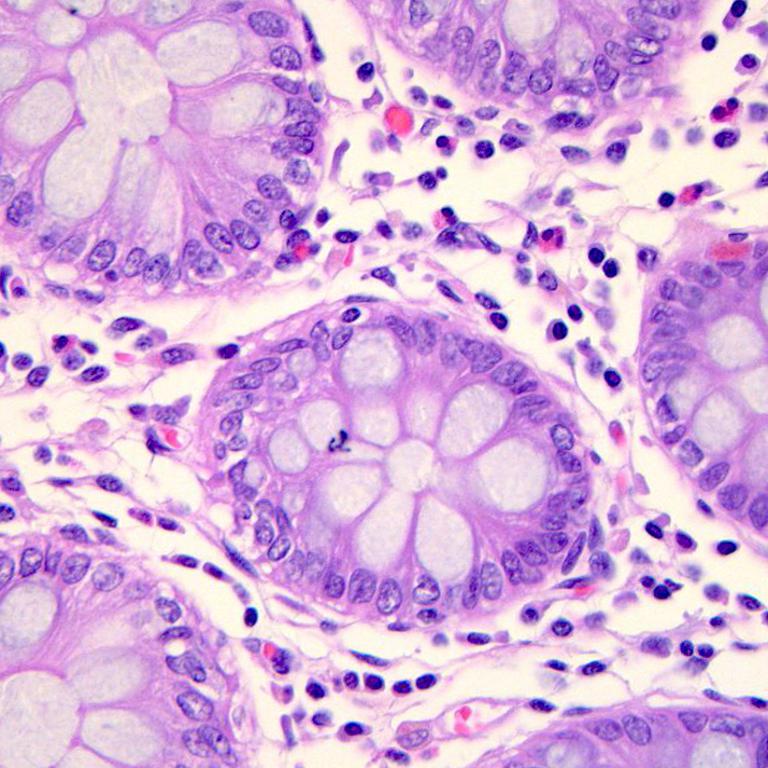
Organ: colon
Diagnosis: benign